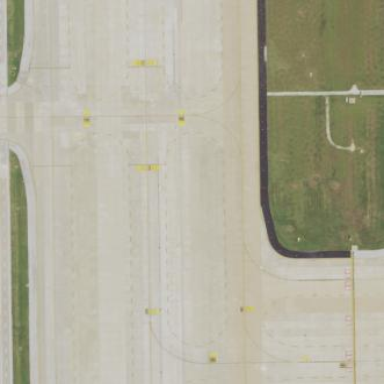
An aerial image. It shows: Apron at the airport.